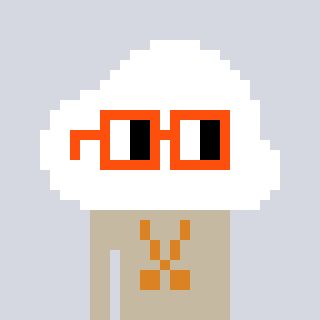
a pixel art character with square orange glasses, a cloud-shaped head and a bege-colored body on a cool background